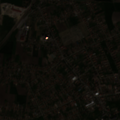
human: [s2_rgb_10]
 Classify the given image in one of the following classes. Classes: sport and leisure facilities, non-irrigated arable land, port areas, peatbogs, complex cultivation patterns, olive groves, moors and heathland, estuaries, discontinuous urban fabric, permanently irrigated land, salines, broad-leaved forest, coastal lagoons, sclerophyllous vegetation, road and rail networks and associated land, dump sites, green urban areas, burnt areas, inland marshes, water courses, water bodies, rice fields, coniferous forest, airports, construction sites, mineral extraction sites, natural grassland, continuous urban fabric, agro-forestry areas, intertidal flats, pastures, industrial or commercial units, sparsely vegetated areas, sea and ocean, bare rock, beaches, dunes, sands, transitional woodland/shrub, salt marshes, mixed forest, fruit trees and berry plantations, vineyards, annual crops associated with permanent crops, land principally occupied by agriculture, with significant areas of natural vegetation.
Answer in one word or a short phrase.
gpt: discontinuous urban fabric, mineral extraction sites, land principally occupied by agriculture, with significant areas of natural vegetation